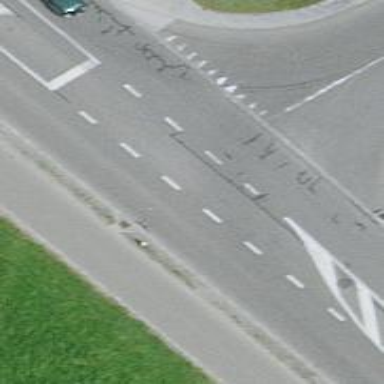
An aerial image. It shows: Primary road with asphalt surface.